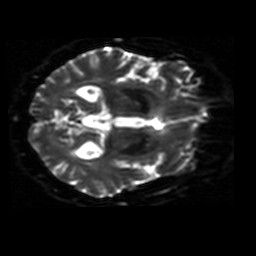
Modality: ADC
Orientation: axial
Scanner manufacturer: siemens
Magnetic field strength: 1.5 T
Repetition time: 8.7 s
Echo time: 0.119 s